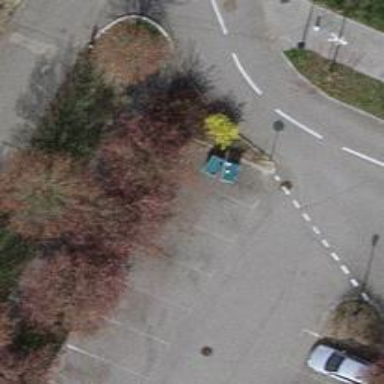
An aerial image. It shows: Parking aisle designated as service road.